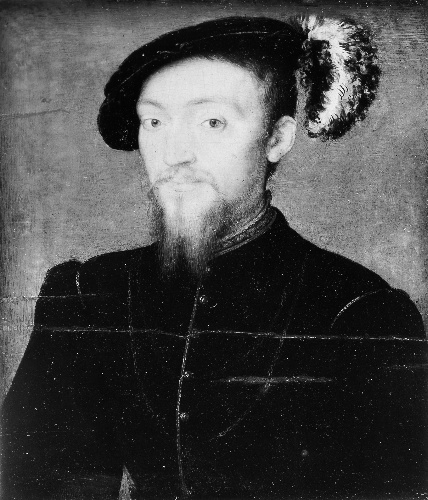
Title: Portrait of a Man
Artist: Corneille de Lyon
Artist bio: French, second quarter 16th century
Object type: Painting
Classification: Paintings
Medium: Oil on wood
Dimensions: 6 7/8 x 5 7/8 in. (17.5 x 14.9 cm)
Department: European Paintings
Credit line: Theodore M. Davis Collection, Bequest of Theodore M. Davis, 1915
Accession year: 1930
Repository: Metropolitan Museum of Art, New York, NY
Tags: Men|Portraits